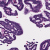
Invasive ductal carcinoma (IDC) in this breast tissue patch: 0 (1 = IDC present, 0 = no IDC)